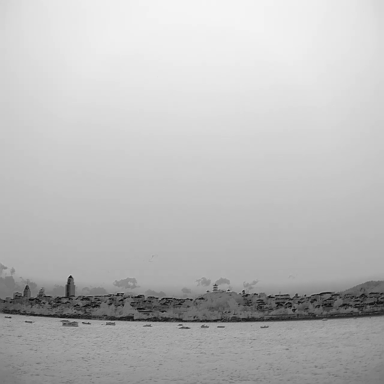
There are nine bulk_carriers in the infrared image.